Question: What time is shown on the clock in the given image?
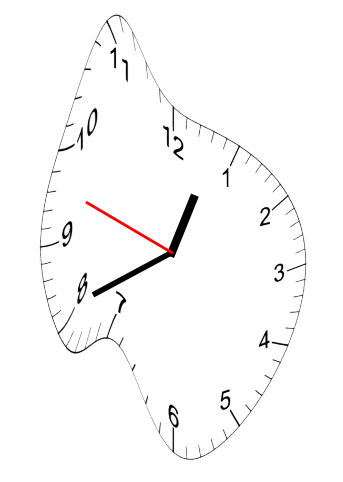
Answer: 12:40:48